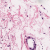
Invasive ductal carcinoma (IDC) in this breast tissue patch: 0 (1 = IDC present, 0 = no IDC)